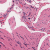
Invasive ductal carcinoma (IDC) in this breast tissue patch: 0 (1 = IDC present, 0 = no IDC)